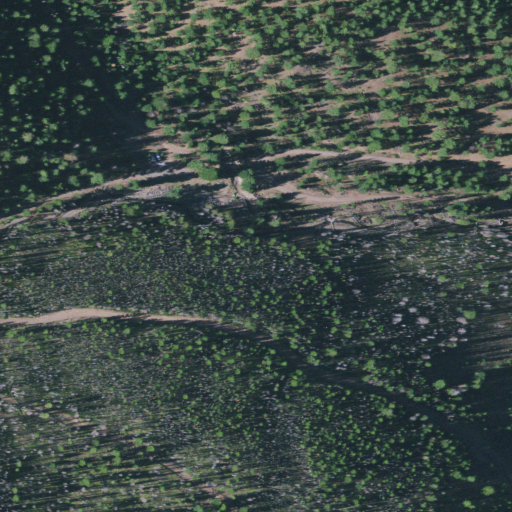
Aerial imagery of valley in Oregon named Thirsty Gulch containing shrub and evergreen forest